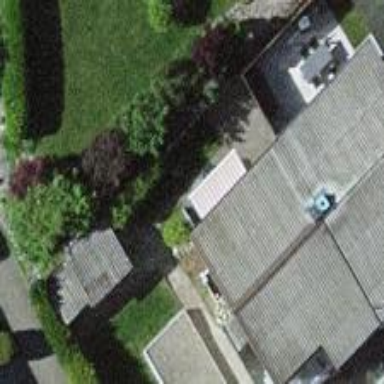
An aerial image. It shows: Terrace building.